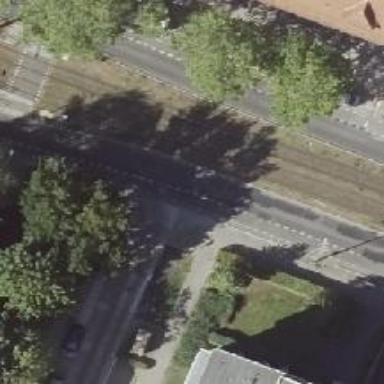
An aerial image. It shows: Secondary road with asphalt surface. There is parallel parking on the right lane.